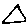
Label: triangle